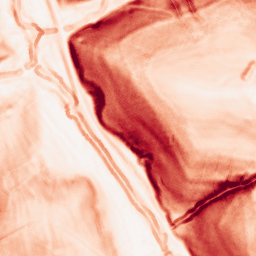
Category: morphological
Decomposition family: morphological_gradient
Decomposition parameters: size: 3
shape: disk
Upsampling method: quadratic
Upsampling parameters: scale: 4
Upsampling scale: 4